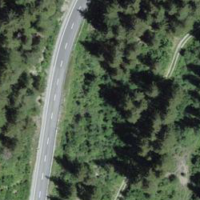
EUNIS habitat code: 44
Species observed at this site:
Gonepteryx rhamni
Circaea alpina
Petasites albus